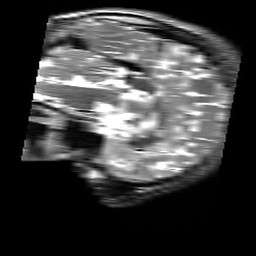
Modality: T2w
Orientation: sagittal
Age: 21
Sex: male
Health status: healthy
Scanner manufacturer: siemens
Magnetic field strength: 3 T
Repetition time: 4.01 s
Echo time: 0.116 s